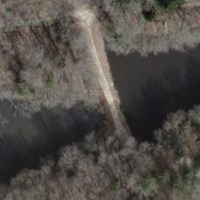
EUNIS habitat code: 44
Species observed at this site:
Vicia sepium